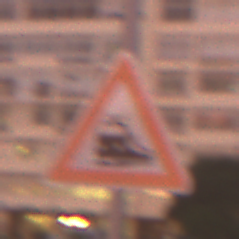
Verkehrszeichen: Bahnuebergang
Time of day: SunriseSunset
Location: Outdoor (Urban)
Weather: PartlyCloudy
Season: NotSpecified
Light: Natural